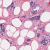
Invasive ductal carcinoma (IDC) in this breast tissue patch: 1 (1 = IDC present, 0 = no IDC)